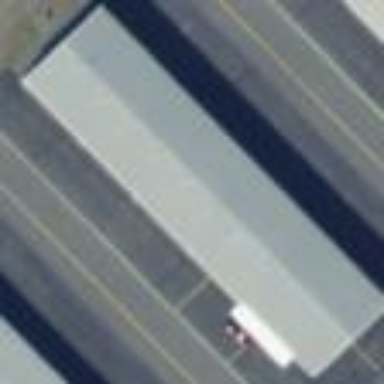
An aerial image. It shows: Building that is hangar at the airport.